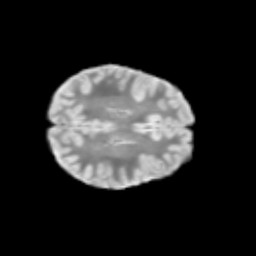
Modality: T2w
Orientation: axial
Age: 9
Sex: female
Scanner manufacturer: siemens
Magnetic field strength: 3 T
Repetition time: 3.8 s
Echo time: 0.07 s